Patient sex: F
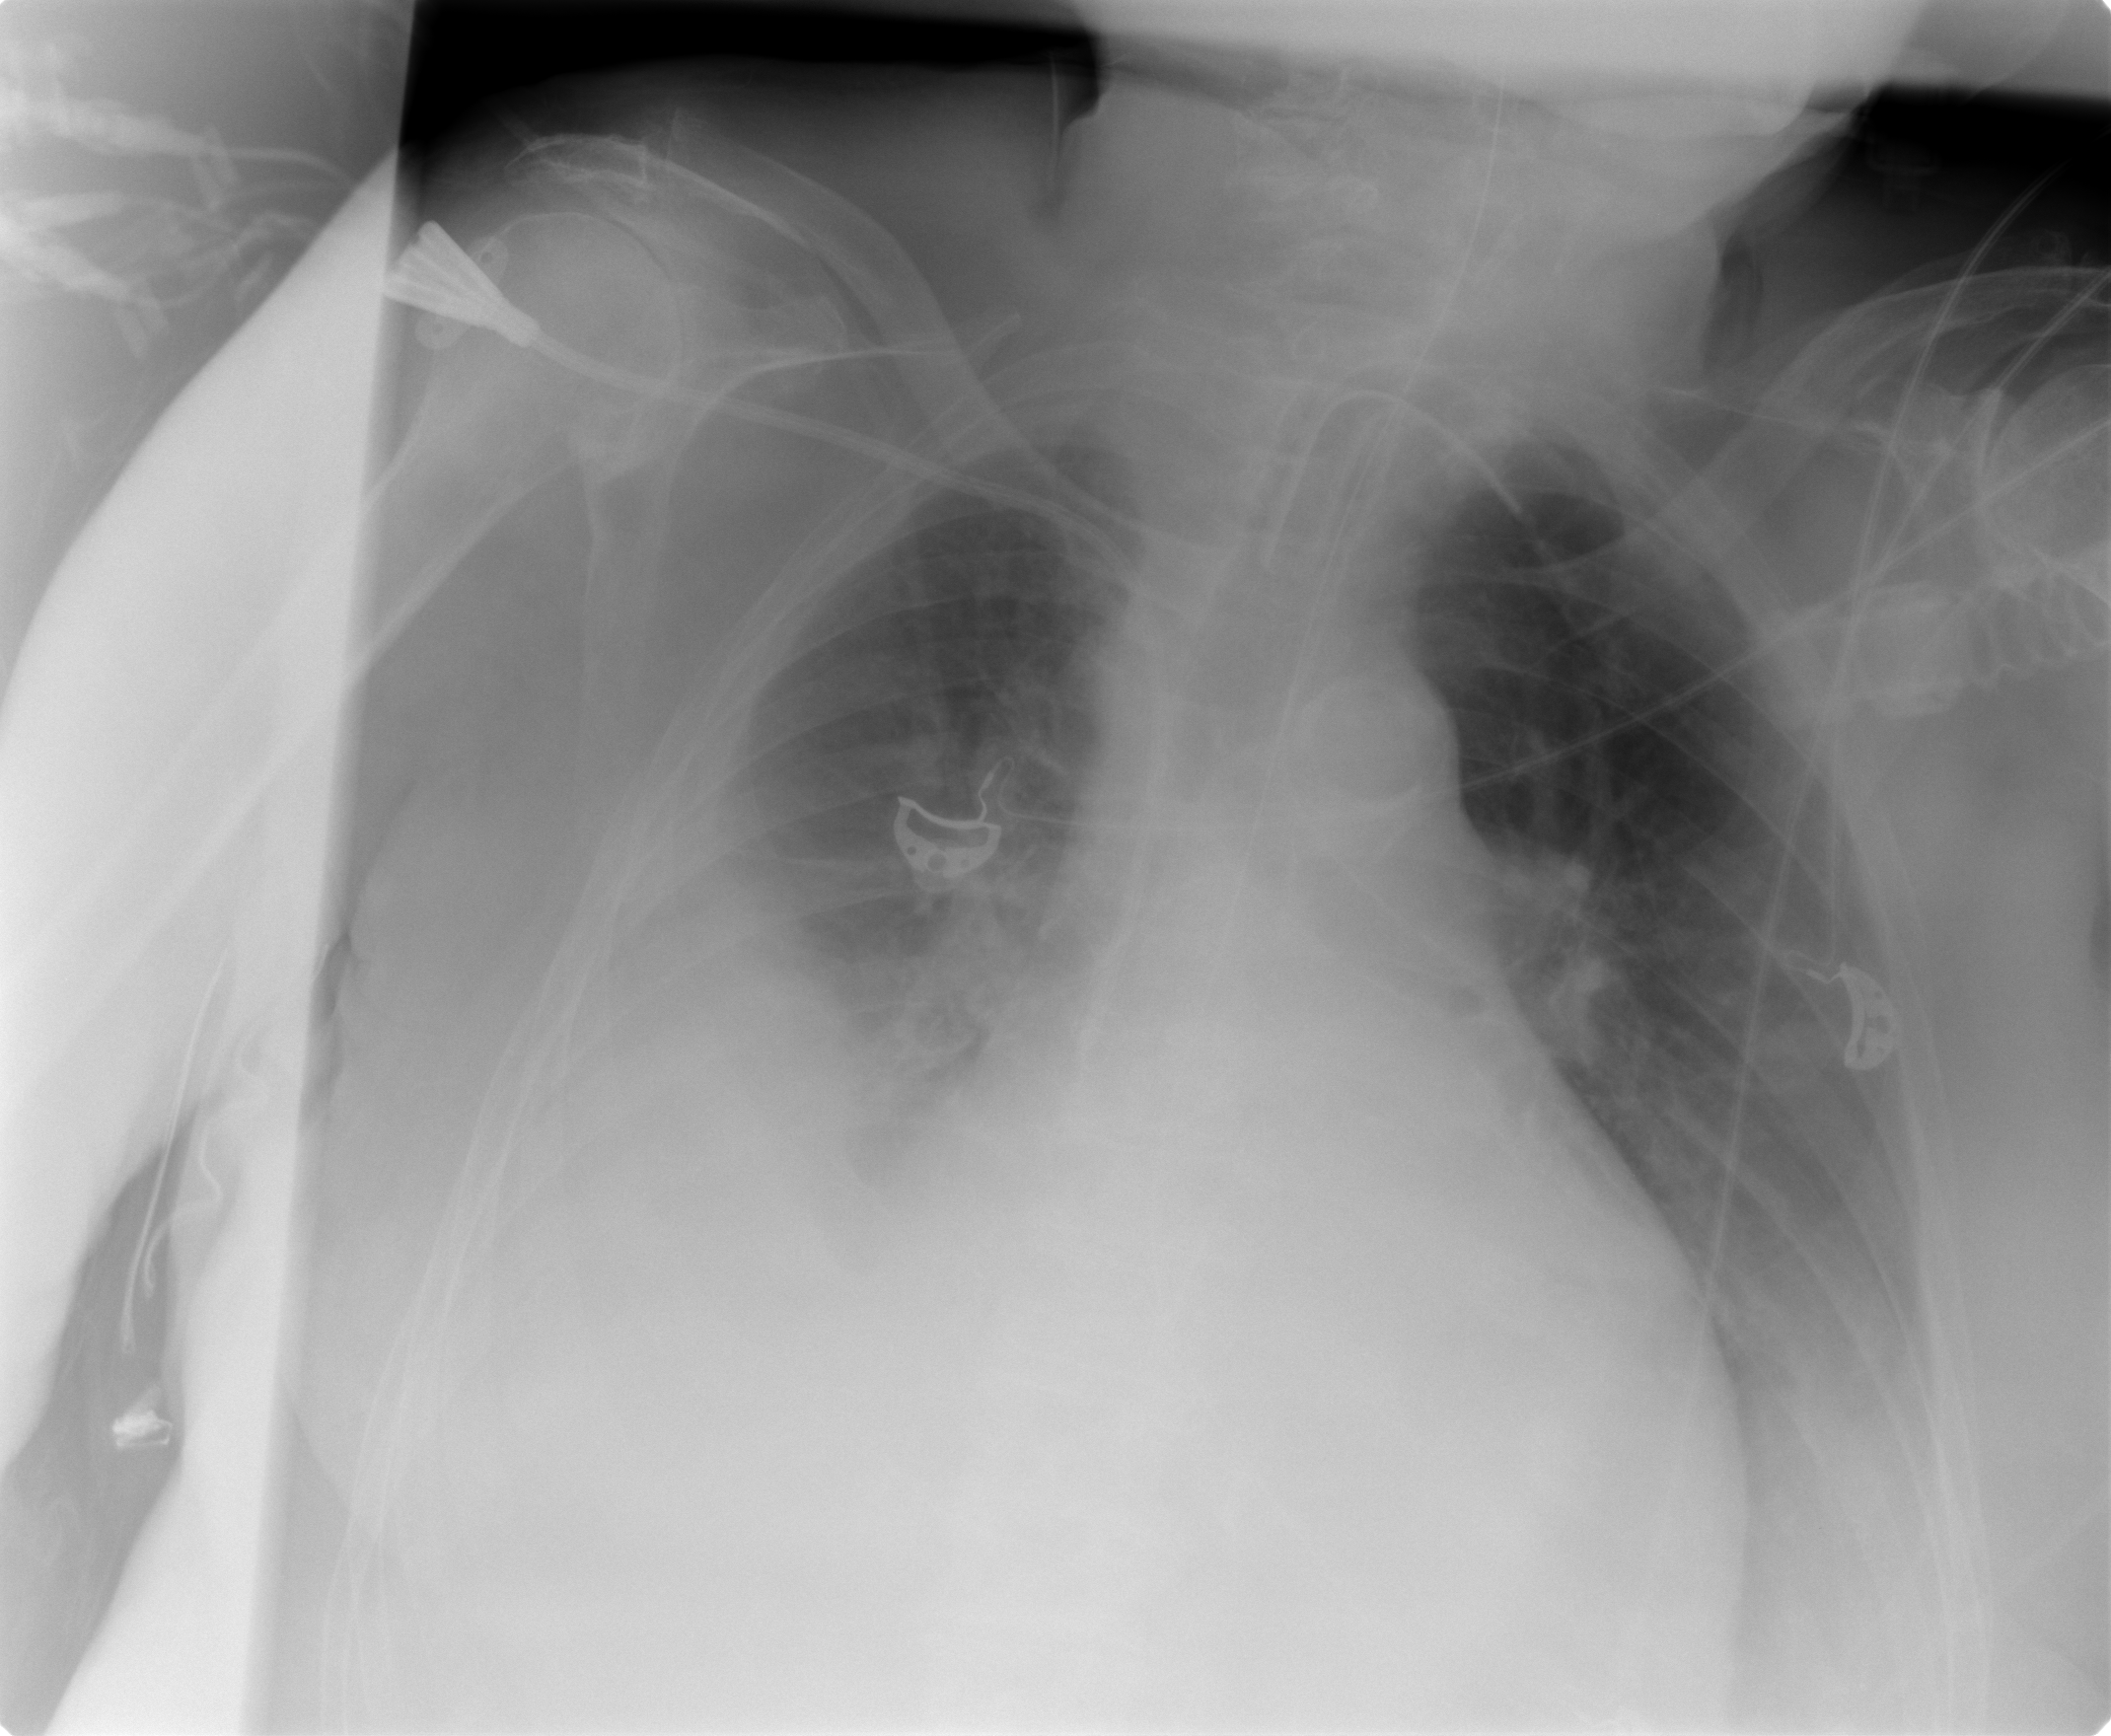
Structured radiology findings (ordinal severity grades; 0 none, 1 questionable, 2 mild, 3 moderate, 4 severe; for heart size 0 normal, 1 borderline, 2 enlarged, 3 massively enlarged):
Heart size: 2
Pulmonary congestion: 0
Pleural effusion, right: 3
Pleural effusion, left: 2
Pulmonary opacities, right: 1
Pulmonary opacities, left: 0
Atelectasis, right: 3
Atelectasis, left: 0